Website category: jobs
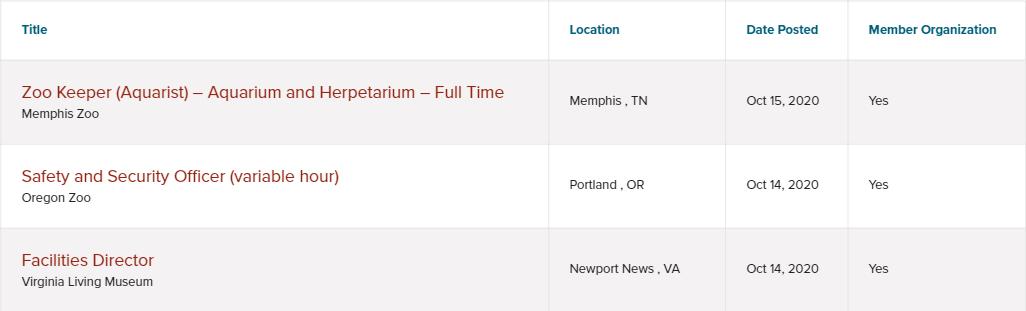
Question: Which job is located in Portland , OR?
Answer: Safety and Security Officer (variable hour)

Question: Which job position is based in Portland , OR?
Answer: Safety and Security Officer (variable hour)

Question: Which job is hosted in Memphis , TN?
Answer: Zoo Keeper (Aquarist) Aquarium and Herpetarium Full Time

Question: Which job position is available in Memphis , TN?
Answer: Zoo Keeper (Aquarist) Aquarium and Herpetarium Full Time

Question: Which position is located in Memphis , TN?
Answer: Zoo Keeper (Aquarist) Aquarium and Herpetarium Full Time

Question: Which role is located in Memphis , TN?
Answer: Zoo Keeper (Aquarist) Aquarium and Herpetarium Full Time

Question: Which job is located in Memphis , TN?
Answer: Zoo Keeper (Aquarist) Aquarium and Herpetarium Full Time

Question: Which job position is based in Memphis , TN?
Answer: Zoo Keeper (Aquarist) Aquarium and Herpetarium Full Time

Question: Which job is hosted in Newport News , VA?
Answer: Facilities Director

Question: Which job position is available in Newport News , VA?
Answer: Facilities Director

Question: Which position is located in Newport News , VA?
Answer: Facilities Director

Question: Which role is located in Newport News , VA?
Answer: Facilities Director

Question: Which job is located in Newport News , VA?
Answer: Facilities Director

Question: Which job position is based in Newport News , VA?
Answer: Facilities Director